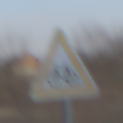
Verkehrszeichen: RadverkehrRechts
Umgebung: Outdoor, Suburban
Tageszeit: SunriseSunset
Wetter: PartlyCloudy
Licht: Natural
Jahreszeit: Winter
Kontrast: MediumContrast